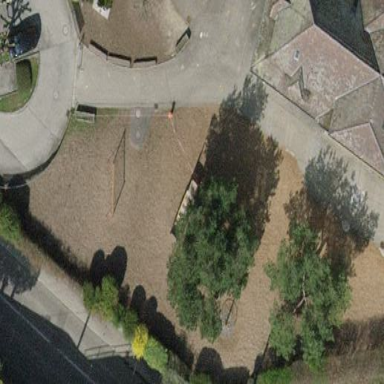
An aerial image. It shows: Playground area for leisure land.